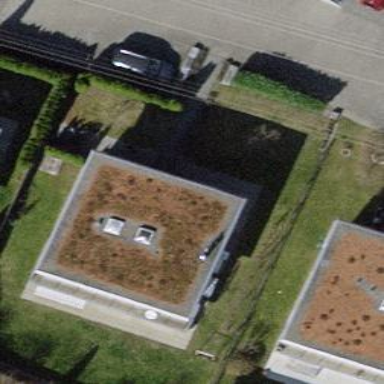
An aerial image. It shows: Detached building.